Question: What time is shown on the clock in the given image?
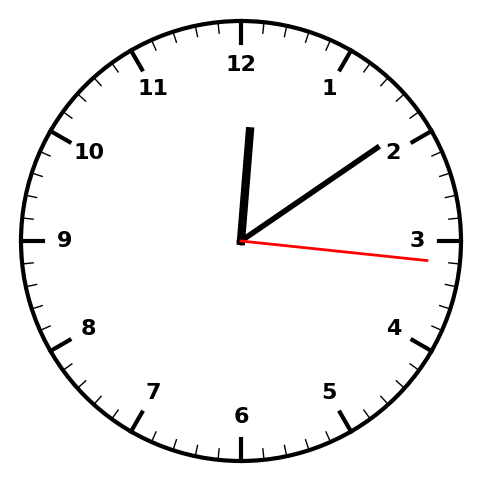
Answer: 12:09:16